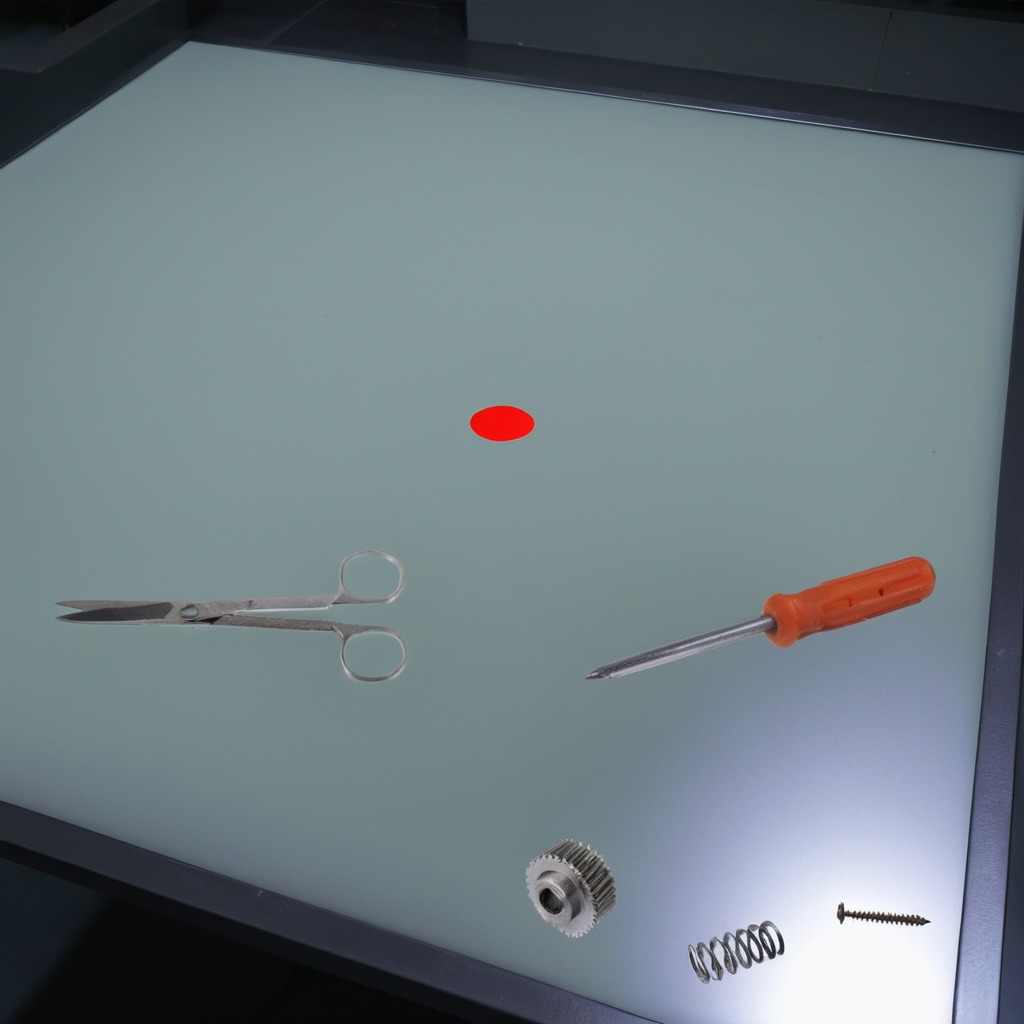
A steel gear with teeth, a metal machine screw, a coiled metal spring, a screwdriver, and a pair of scissors are lying on the table.